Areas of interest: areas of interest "Park and greenspace"
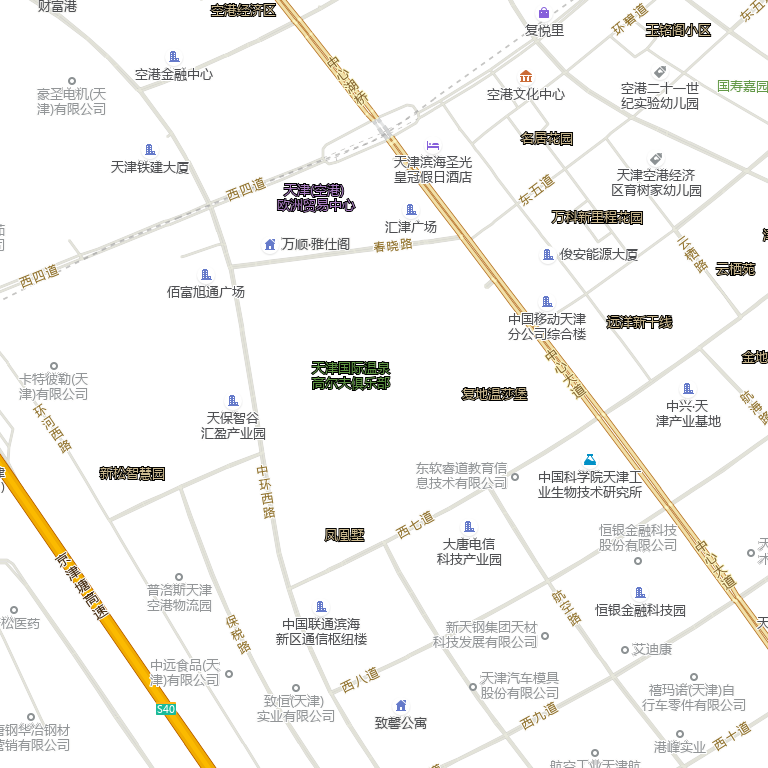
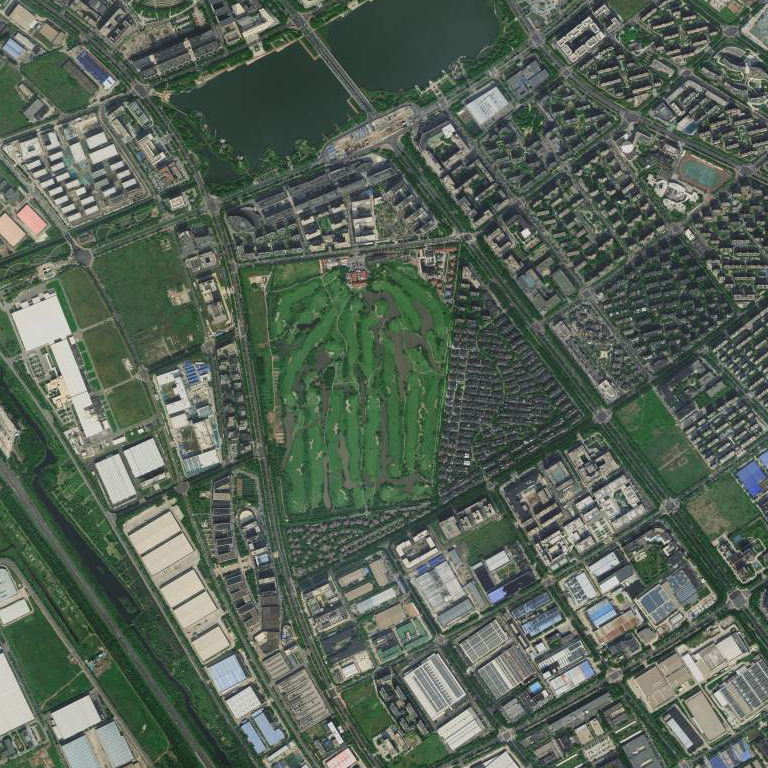